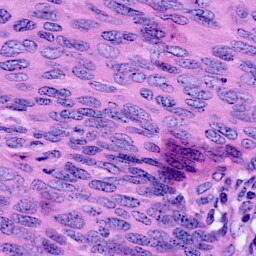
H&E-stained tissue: Cervix